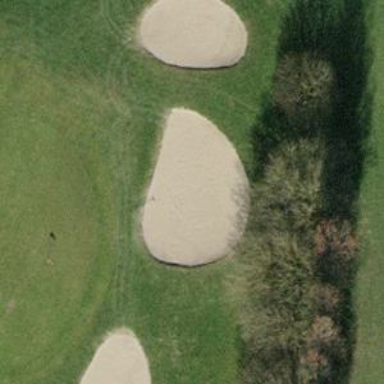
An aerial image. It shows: Sand bunker on golf course.